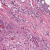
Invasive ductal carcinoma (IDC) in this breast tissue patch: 0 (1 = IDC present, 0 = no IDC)